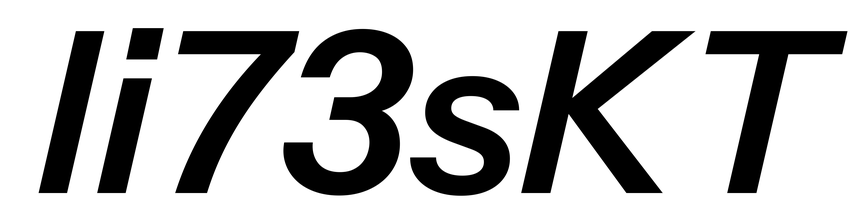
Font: InstrumentSans-Italic_SemiBold_Italic